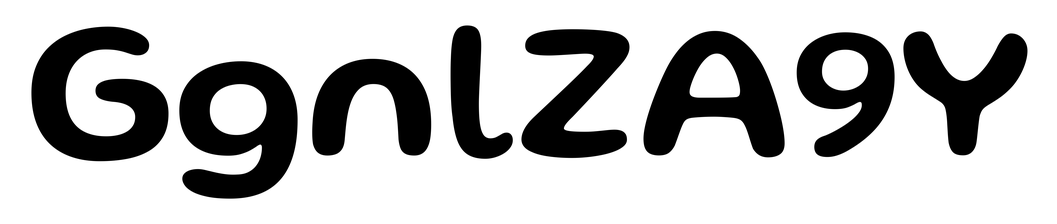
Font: Gluten_Medium